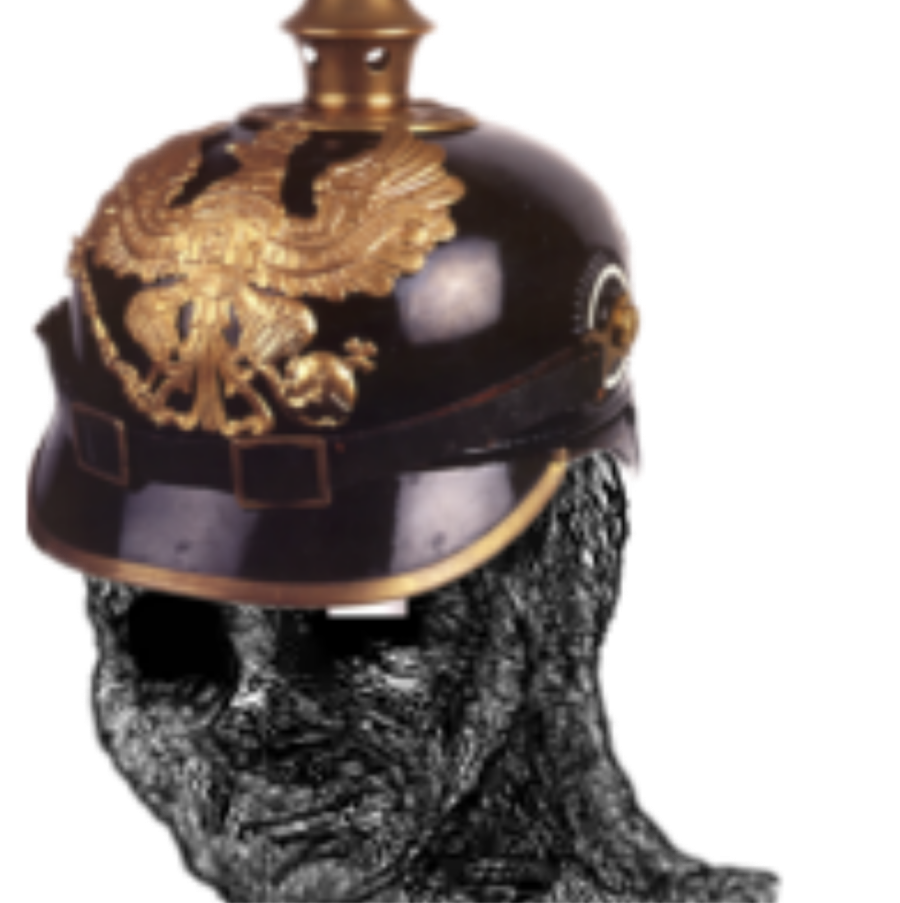
Label: 5_Withered_Wojak